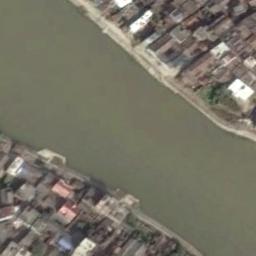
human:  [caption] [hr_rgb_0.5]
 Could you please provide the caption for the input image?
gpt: The river goes through many houses .

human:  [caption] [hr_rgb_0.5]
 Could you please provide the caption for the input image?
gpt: There are many trees on either side of the river .

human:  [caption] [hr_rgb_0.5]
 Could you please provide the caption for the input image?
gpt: A wide, Straight green river with large houses and buildings on both sides .

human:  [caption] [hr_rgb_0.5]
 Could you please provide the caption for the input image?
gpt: The yellow river goes through the residential area .

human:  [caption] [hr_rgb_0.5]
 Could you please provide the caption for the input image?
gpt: There are many buildings near the river .